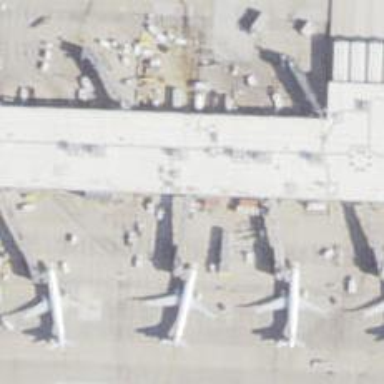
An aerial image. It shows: Airport gate.